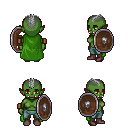
a pixel art fantasy rpg character, female body template, orc, green skin, green cape, teal pants, gray short mohawk hairstyle, leather bracers, maroon shoes, shield, four views (front, back, left, right), 2x2 character sprite sheet, small pixel art, hard edges, no anti-aliasing